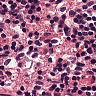
Metastatic tissue present: no